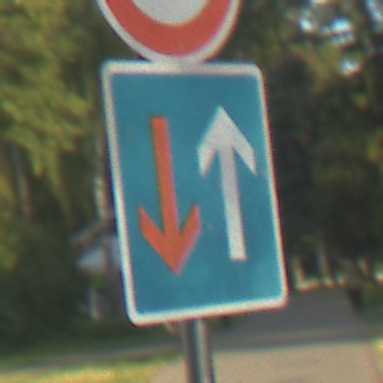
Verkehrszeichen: VorrangVorGegenverkehr
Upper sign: Geschwindigkeit50
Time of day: SunriseSunset
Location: Outdoor (Suburban)
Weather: PartlyCloudy
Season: NotSpecified
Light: Natural